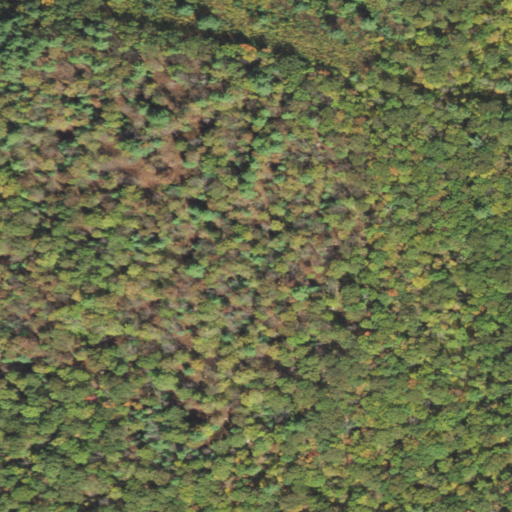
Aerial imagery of mountain in Pennsylvania named Tarey Hill containing deciduous forest and mixed forest